九年级 · 解析几何
如图, 四边形 $A B C D$ 内接于 $\odot O, \angle A O C=102^{\circ}$, 则 $\angle D$ 的度数为 ( )

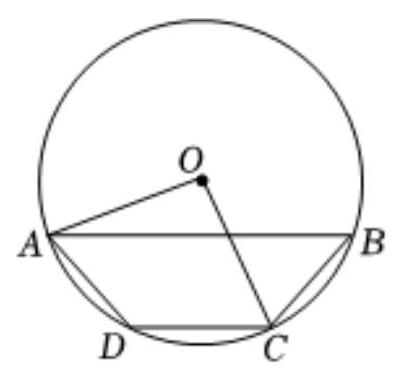
A. $78^{\circ}$

B. $51^{\circ}$

C. $129^{\circ}$

D. $102^{\circ}$

答案: C
解析: 解: $\because \angle A O C=102^{\circ}$,

$\therefore \angle A B C=\frac{1}{2} \angle A O C=51^{\circ}$,

$\because$ 四边形 $A B C D$ 内接于 $\odot O$,

$\therefore \angle D=180^{\circ}-\angle A B C=129^{\circ}$,

故选: $C$.

先由圆周角定理得到 $\angle A B C=51^{\circ}$, 再由圆内接四边形对角互补可得 $\angle D=180^{\circ}-\angle A B C=129^{\circ}$.本题主要考查了圆周角定理, 圆内接四边形的性质, 熟知同弧所对的圆周角度数是圆心角的一半是解题的关键.